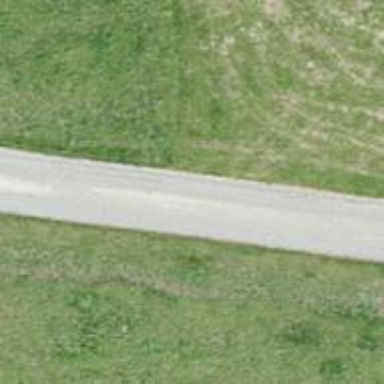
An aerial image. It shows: Unclassified road with asphalt surface.